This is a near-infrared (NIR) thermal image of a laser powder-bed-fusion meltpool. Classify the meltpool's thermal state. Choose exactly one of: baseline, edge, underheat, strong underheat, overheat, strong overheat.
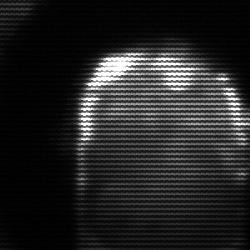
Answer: baseline